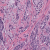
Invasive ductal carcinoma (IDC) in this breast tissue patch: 1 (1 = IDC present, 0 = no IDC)